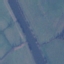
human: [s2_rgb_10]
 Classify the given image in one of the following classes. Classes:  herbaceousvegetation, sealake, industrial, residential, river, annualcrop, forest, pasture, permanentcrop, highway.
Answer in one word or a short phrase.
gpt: River